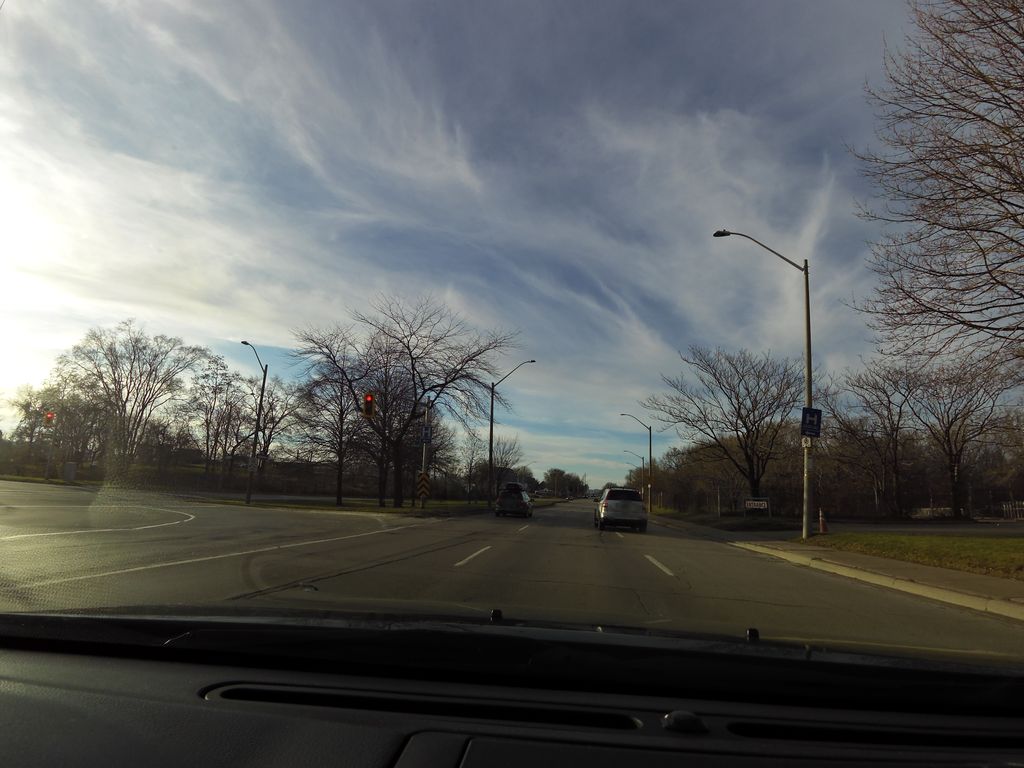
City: hamilton